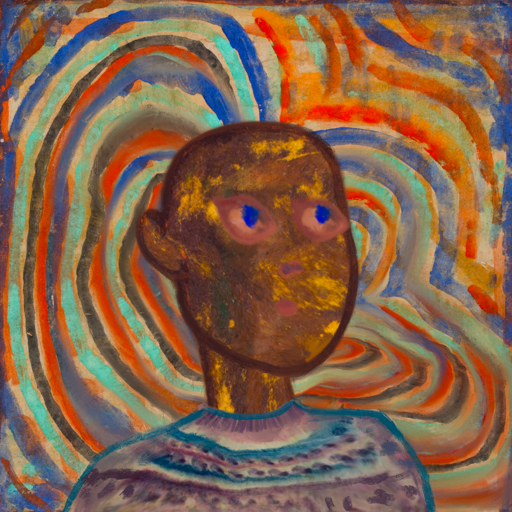
Background: Sisters, Head And Neck Side: Comrade, Face Side: Mother_And_Son_Mother, Bust: HillGirl, Hair Side: Blank, Head Accessory: Blank, Second Necklace: Blank, Necklace: Blank, Baby: Blank